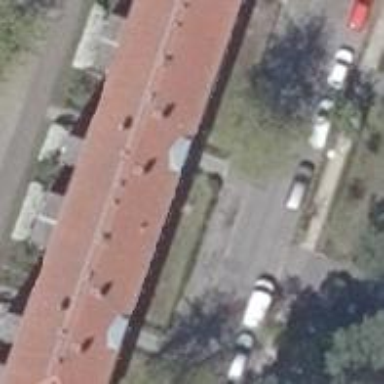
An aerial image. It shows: Hipped roof apartment building.